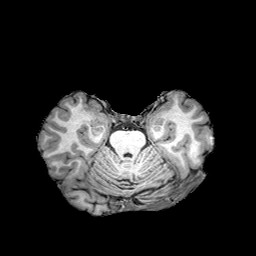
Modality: T1w
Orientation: coronal
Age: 35
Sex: male
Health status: healthy